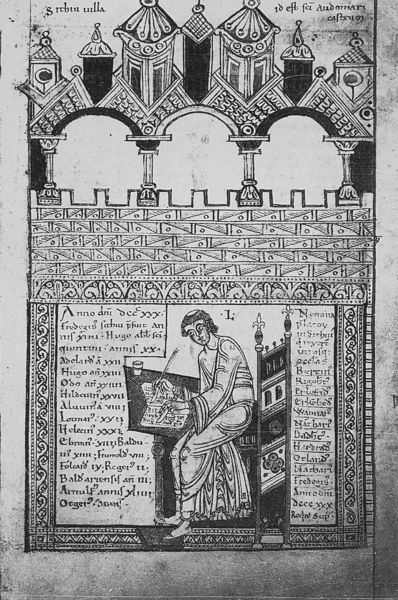
Titel: Liber Floridus
Künstler: Lambert von St. Omer
Standort: Herstellungsort: St. Omer (EU - F - Artois)
Institution: Gent, Universitätsbibliothek,
Schlagwörter: feder, weiß, schmuck, schwarz, stuhl, säulen, haus, muster, ornament, architektur, bibel, kirche, gewand, sitzend, turm, schrift, papier, sitz, bogen, dächer, grafik, thron, ornamente, stuhllehne, zinnen, bögen, buch, burg, türme, seite, text, tinte, pult, buchdruck, buchseite, schreiben, mittelalter, mönch, gelehrter, schreiber, tintenfass, schreibpult, abbildung, tonsur, latein, biebel, buchmalerei, byzanz, schreiberling, buchmalere, abschrift, schluss, 1